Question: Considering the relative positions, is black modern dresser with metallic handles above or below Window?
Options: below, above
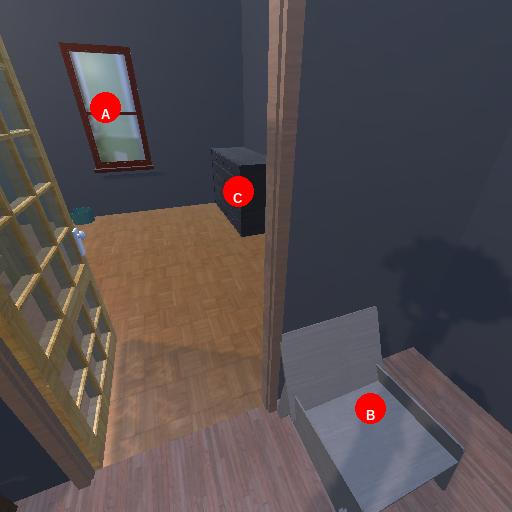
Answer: below